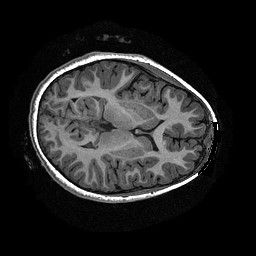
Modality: T1w
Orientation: axial
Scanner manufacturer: ge
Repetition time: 0.008096 s
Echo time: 0.00318 s